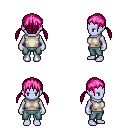
a pixel art fantasy rpg character, female body template, dark elf, purple skin, white sleeveless shirt, teal pants, pink twin-tailed hairstyle, four views (front, back, left, right), 2x2 character sprite sheet, small pixel art, hard edges, no anti-aliasing